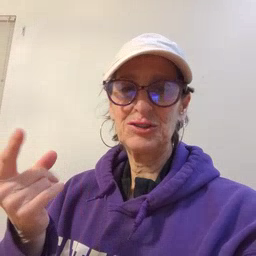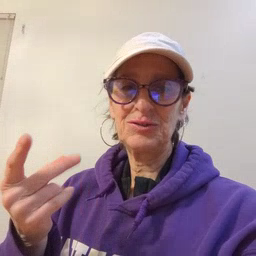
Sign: dog